Interaction volume radius: 5 \u00c5
Interaction volume height: 20 \u00c5
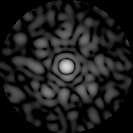
Disorder parameter: 0.7823